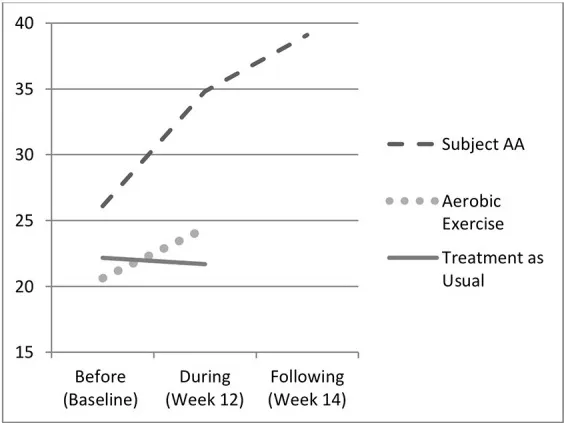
Aerobic capacity before, during, and post-hypomania.
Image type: chart (chart)